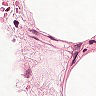
Metastatic tissue present: no